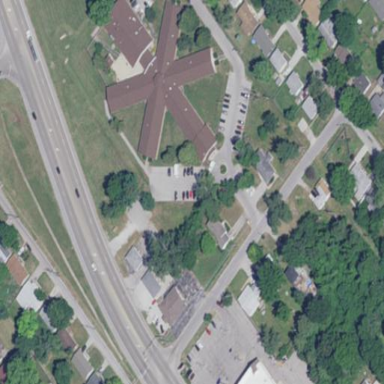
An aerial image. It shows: Nursing home building.